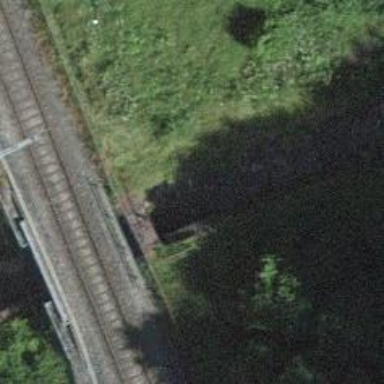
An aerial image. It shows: Path going through tunnel.